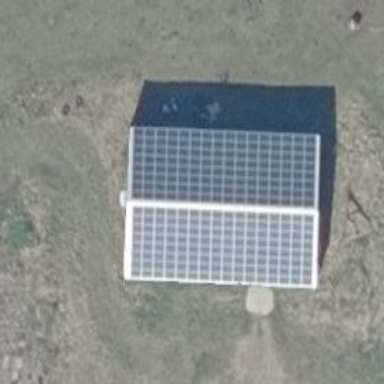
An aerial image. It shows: Solar-powered generator using photovoltaic technology. This small installation generates electricity through solar photovoltaic panels.